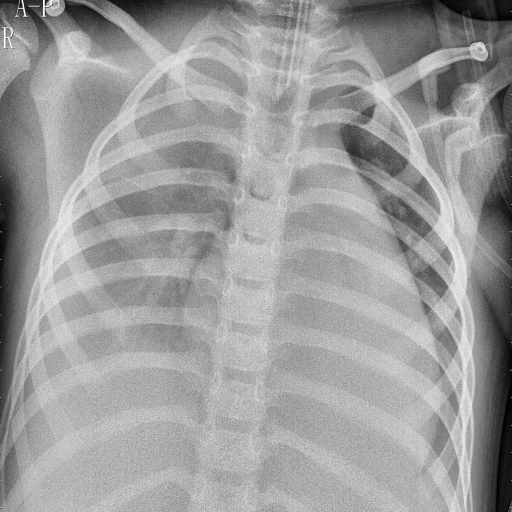
Finding: PNEUMONIA